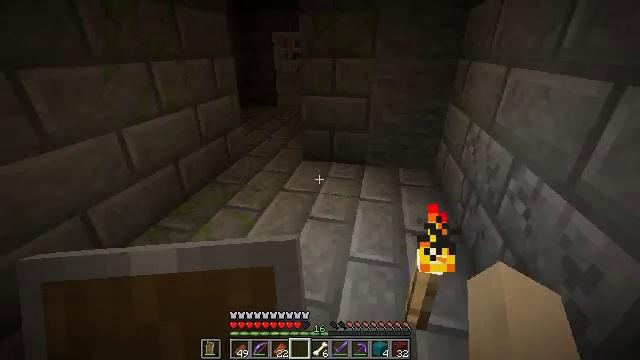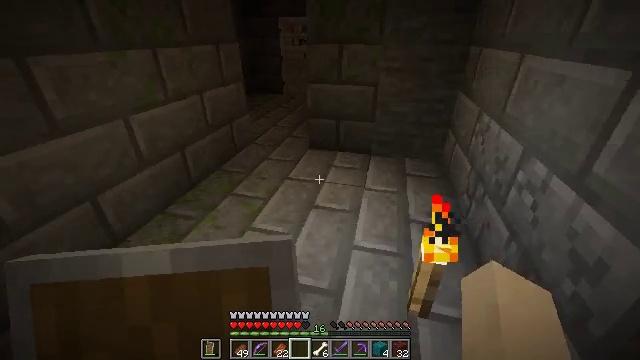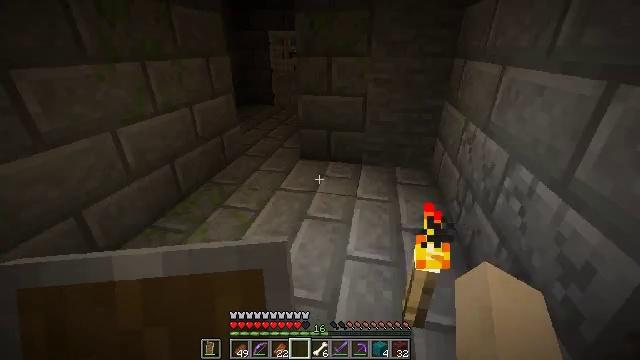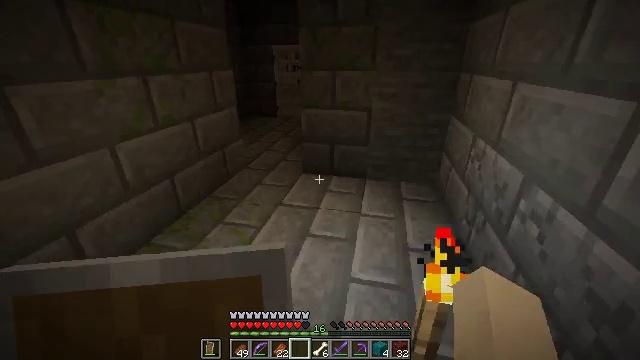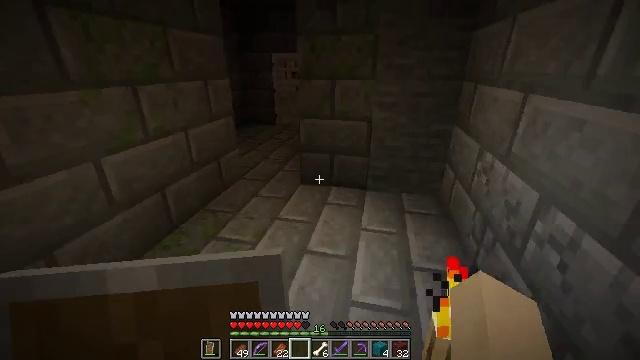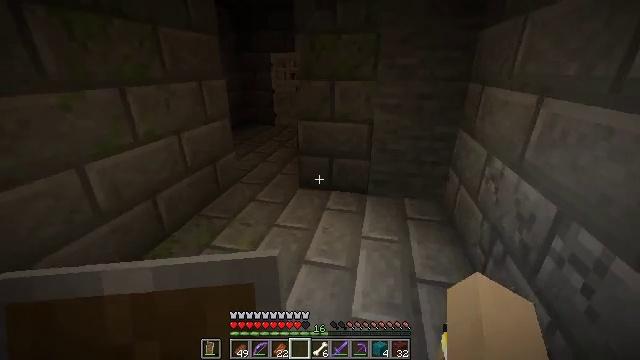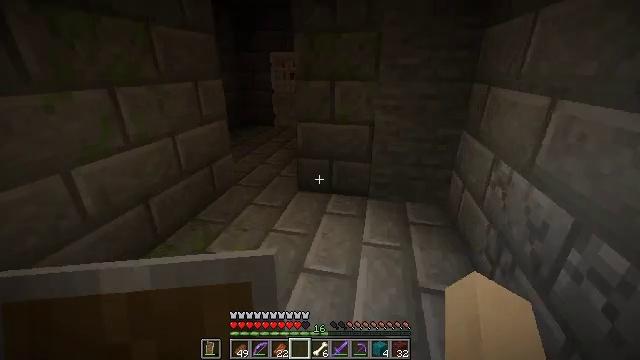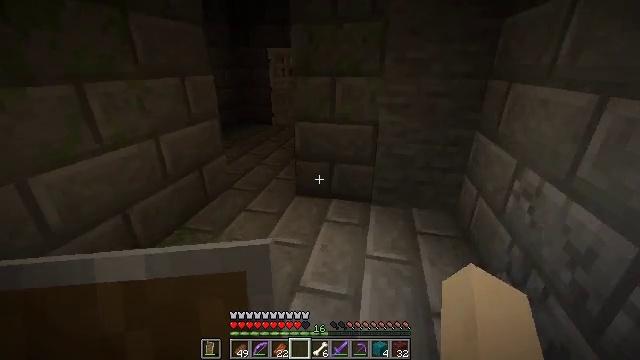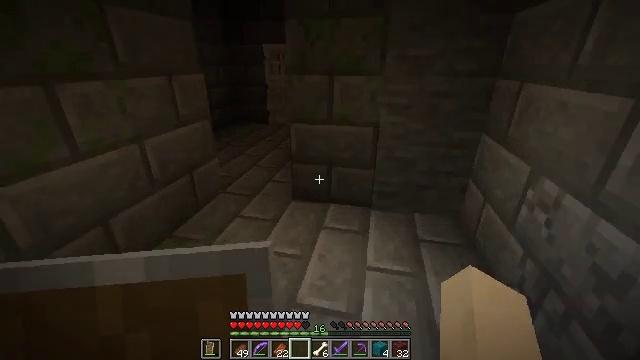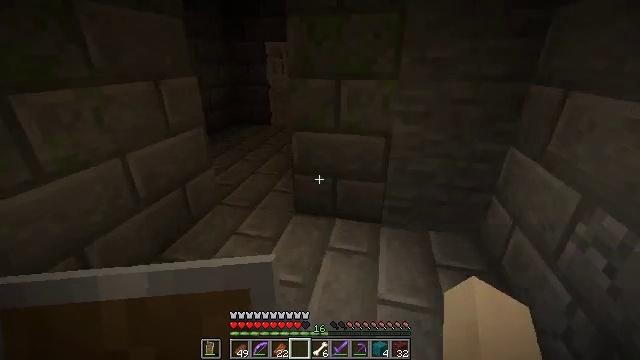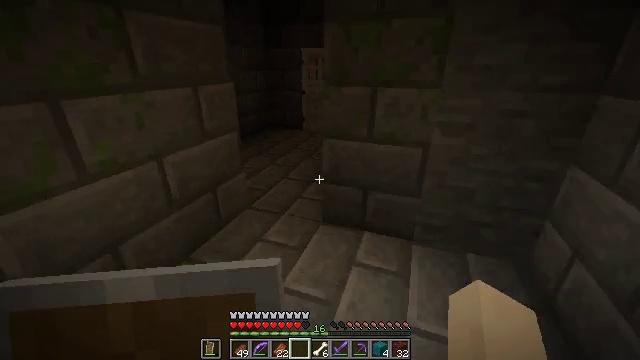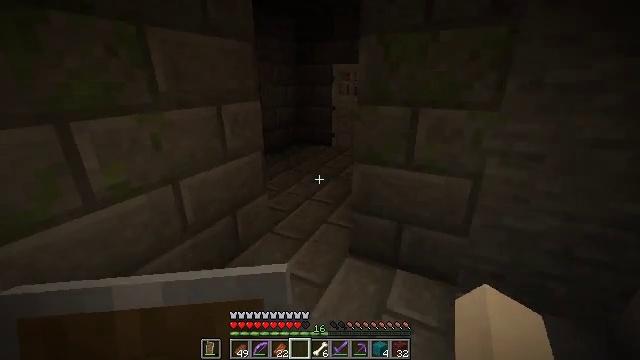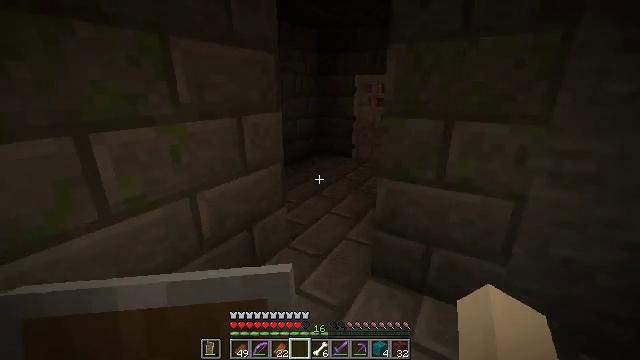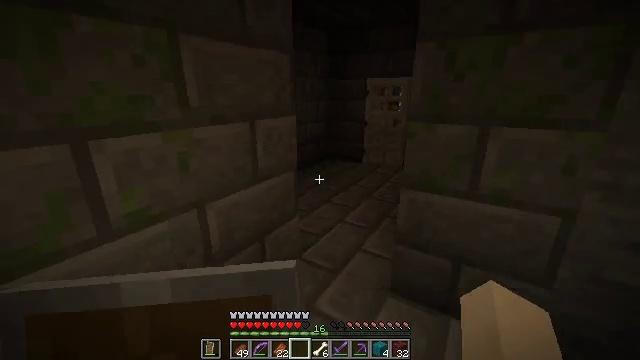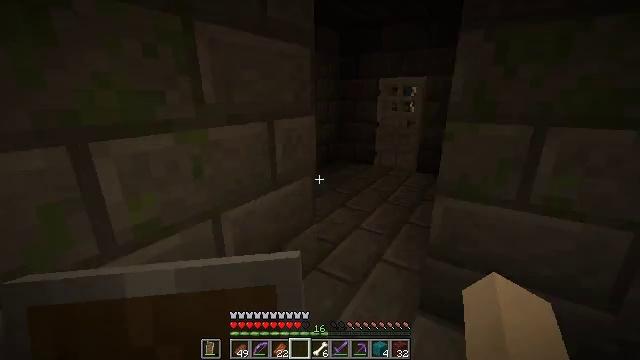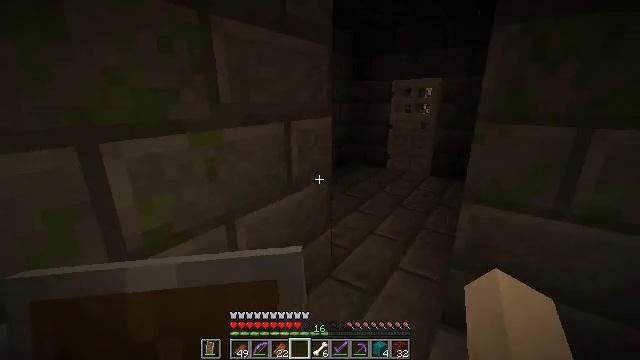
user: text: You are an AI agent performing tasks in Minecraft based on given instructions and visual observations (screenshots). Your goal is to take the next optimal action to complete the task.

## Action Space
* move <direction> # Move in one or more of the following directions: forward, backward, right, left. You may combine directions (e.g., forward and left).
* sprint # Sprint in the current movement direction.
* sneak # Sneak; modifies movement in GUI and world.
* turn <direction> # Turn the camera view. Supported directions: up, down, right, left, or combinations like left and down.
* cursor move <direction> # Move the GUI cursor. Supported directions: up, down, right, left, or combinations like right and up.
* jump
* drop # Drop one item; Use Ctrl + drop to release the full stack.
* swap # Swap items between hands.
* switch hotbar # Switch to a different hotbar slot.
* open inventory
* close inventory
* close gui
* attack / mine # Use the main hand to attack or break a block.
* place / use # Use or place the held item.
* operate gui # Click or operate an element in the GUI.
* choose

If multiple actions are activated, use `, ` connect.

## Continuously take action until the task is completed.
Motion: motion action
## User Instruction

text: Mine the iron door to remove it.
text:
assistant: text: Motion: turn left and down
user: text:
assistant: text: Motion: turn right and up
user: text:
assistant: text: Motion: move forward, turn up
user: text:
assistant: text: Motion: move forward, turn up
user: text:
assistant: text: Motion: move forward
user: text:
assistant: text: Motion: move forward
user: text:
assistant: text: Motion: move forward
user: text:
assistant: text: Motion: move forward
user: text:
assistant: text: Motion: move forward
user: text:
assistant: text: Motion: move forward, turn left and up
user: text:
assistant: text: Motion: move forward, turn left and up
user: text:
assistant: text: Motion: move forward and move left, turn left and up
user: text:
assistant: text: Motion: move forward and move left, turn left
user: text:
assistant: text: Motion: move forward and move left
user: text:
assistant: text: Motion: move forward, turn left
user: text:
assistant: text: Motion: move forward, turn left
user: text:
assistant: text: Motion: move forward, turn left
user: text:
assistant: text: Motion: move forward
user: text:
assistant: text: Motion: move forward
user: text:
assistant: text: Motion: move forward, turn left
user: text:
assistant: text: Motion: move forward and move right, turn left
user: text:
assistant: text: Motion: move forward and move right, turn left
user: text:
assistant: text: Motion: move forward and move right, turn left
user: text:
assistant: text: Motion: move forward and move right, turn left
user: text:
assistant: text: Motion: move forward and move right, turn left
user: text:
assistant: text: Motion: move forward and move right, turn left
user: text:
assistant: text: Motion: move forward and move right, turn left
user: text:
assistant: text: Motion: move forward and move right, turn left
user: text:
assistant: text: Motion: move forward and move right, turn left
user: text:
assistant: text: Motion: move forward, turn left